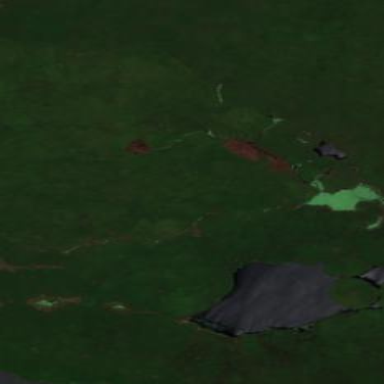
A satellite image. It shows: Bog wetland.